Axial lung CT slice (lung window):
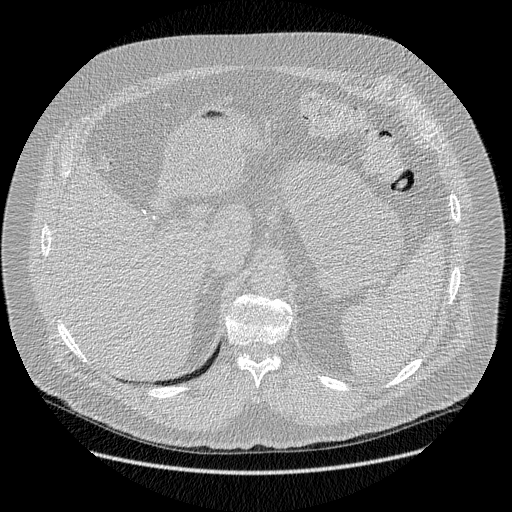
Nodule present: no